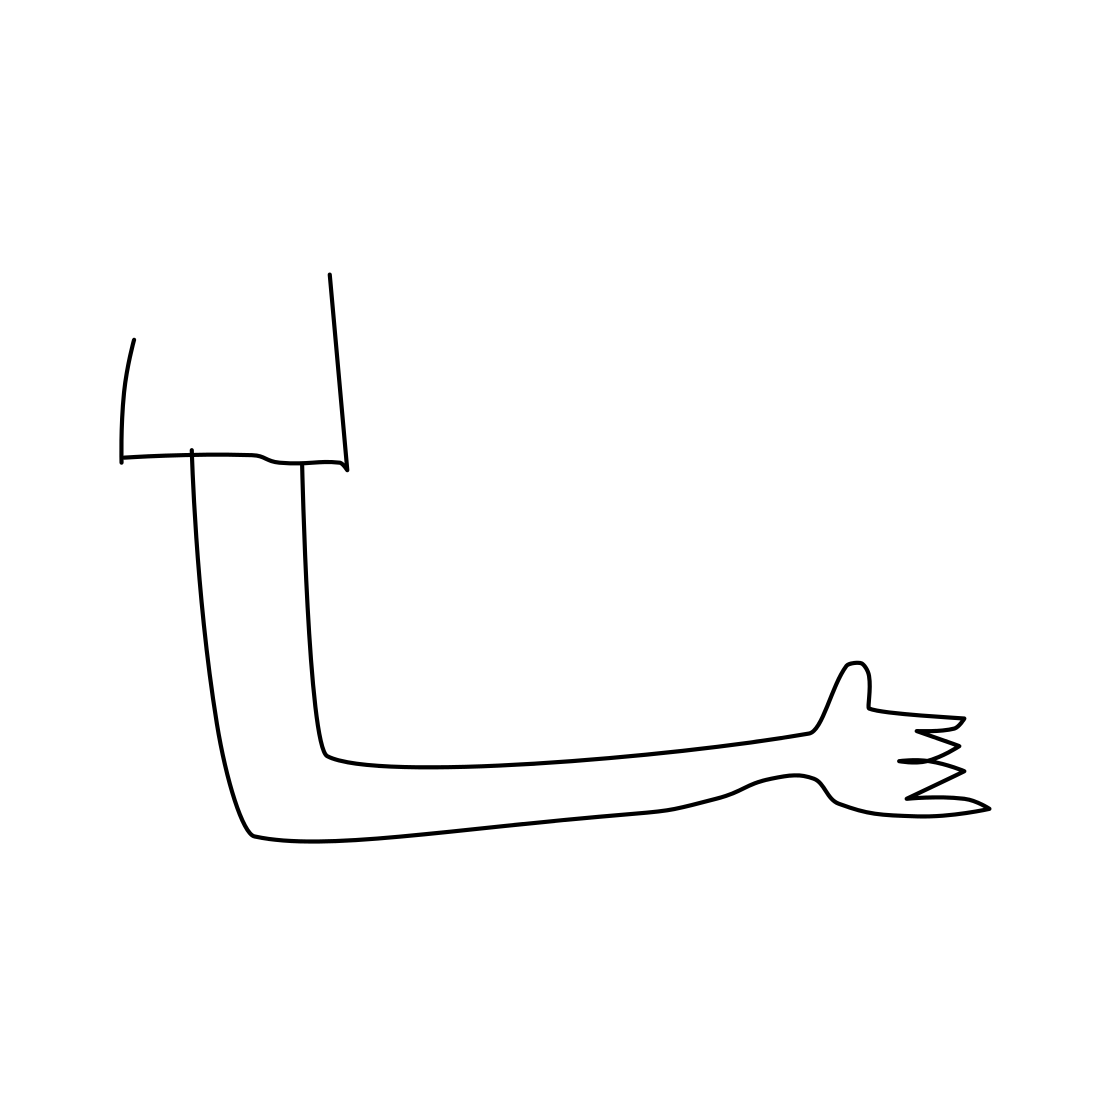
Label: arm